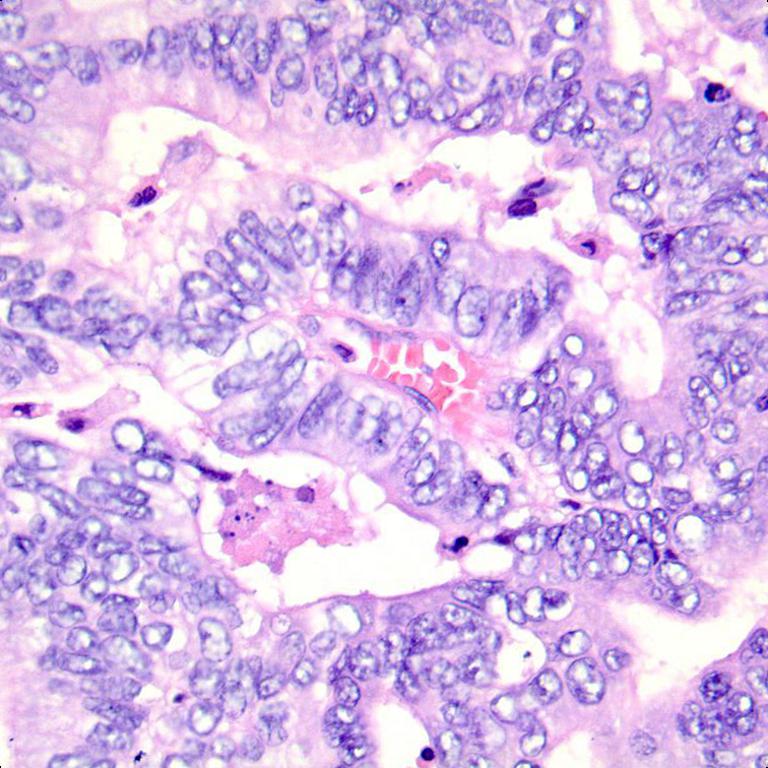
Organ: colon
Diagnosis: adenocarcinomas